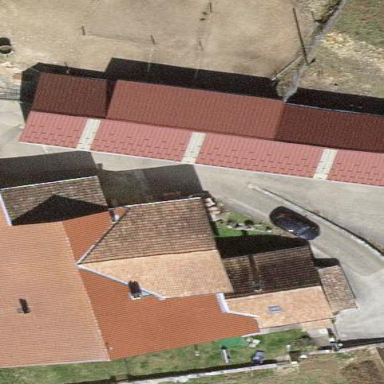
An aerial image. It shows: Simple and straightforward house.